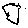
Label: hexagon